Question: I want to add a string in the highlighted area in the textview, I mean by the highlighted area, where the blue line is located.
So once the user click on the button it adds a string where the "blue line" is located

I used 'stringByAppendingString' but it adds the string after the word exists only
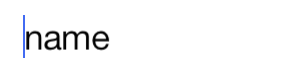
Answer: '''
NSRange range = myTextView.selectedRange;
NSString * firstHalfString = [myTextView.text substringToIndex:range.location];
NSString * secondHalfString = [myTextView.text substringFromIndex: range.location];
myTextView.scrollEnabled = NO; // turn off scrolling
NSString * insertingString = [NSString stringWithFormat:@"your string value here"];
myTextView.text = [NSString stringWithFormat: @"%@%@%@",
firstHalfString,
insertingString,
secondHalfString];
range.location += [insertingString length];
myTextView.selectedRange = range;
myTextView.scrollEnabled = YES;
'''